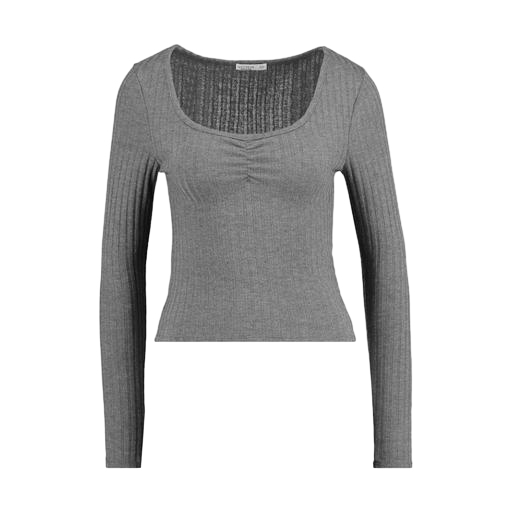
gray low-back ribbed jersey top, grey colored and long sleeves, gray crop top, white background